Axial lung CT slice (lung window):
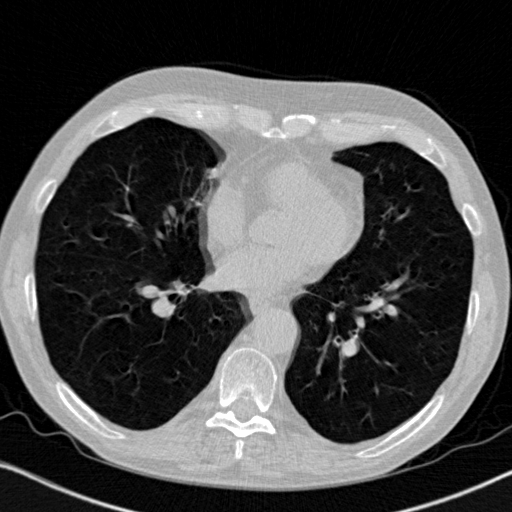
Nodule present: no